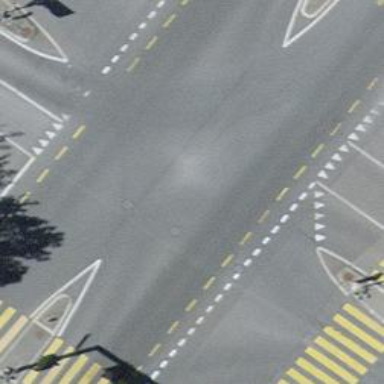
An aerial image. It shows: Primary highway with asphalt surface. There is soft lane on the left designated for cycling.